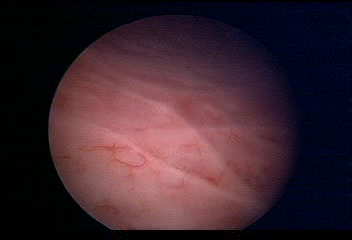
Modality: WLC
Class: Normal mucosa
Bladder cancer association: No